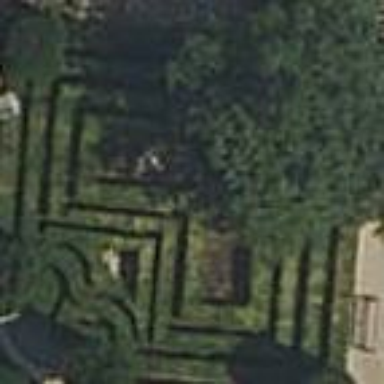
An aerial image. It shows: Garden surrounded by hedge.